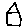
Label: house